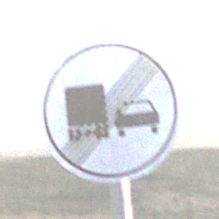
Verkehrszeichen: EndeUeberholverbotKraftfahrzeuge
Umgebung: Outdoor, Nature
Tageszeit: SunriseSunset
Wetter: PartlyCloudy
Licht: Natural
Jahreszeit: NotSpecified
Kontrast: HighContrast